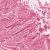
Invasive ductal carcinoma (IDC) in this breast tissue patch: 0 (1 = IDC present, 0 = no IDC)